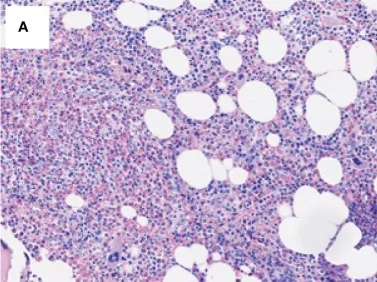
(Giemsa, 200x) depicts a hypercellular bone marrow, featuring expansion of the eosinophilic lineage, comprising maturing to fully mature eosinophils.
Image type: pathology (giemsa)